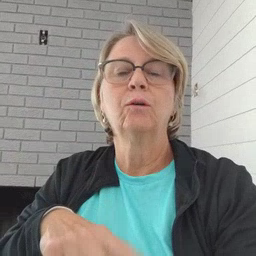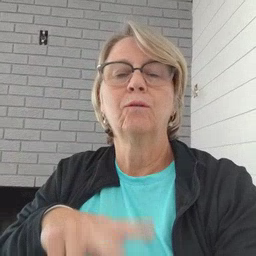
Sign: hear